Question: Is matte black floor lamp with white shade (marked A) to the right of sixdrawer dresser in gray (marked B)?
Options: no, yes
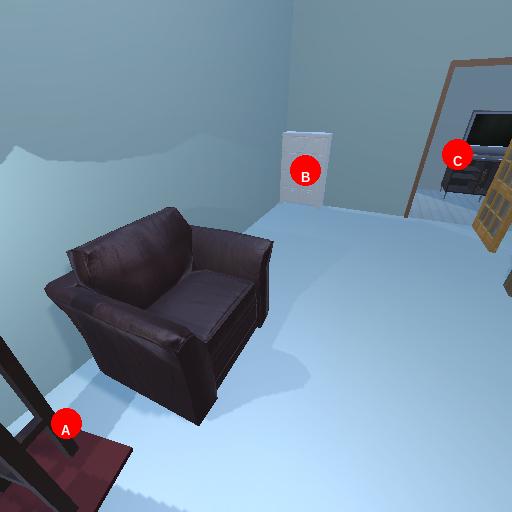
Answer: no